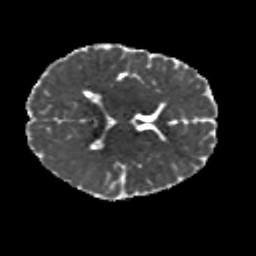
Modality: MD
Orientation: axial
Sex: female
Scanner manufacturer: siemens
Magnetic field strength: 3 T
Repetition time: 3.7 s
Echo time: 0.08 s